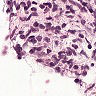
Metastatic tissue present: no